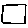
Label: square